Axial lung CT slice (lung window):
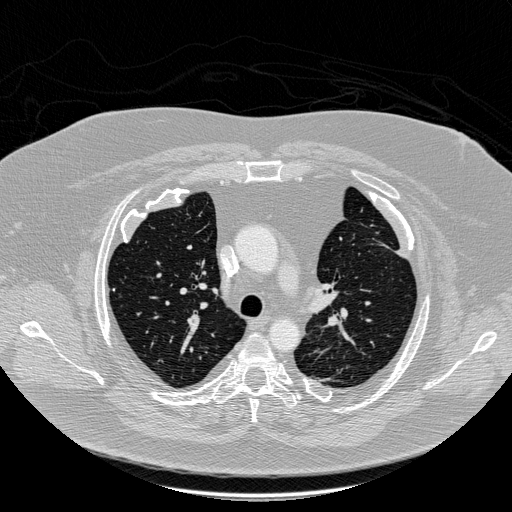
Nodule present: no